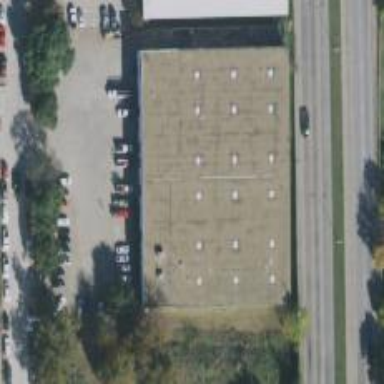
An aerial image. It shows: Warehouse building.